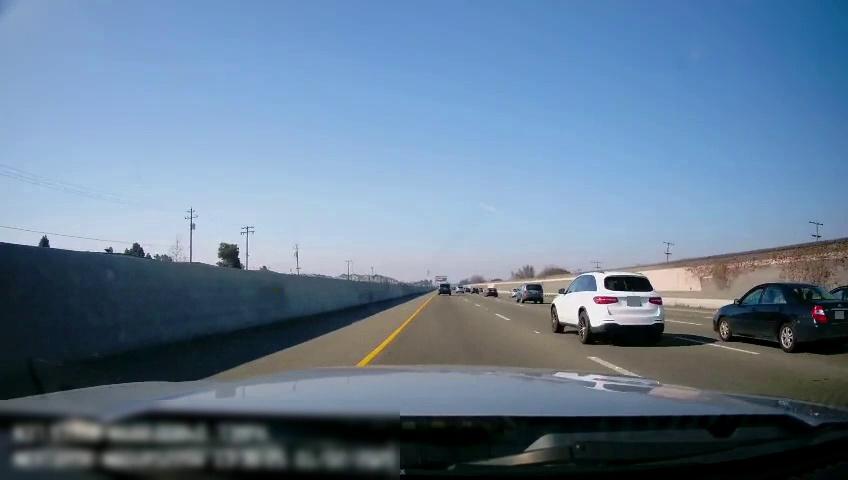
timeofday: Day
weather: Sunny
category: Drivable Space
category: Vehicles | SUV
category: Vehicles | SUV
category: Vehicles | SUV
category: Vehicles | Car
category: Vehicles | Car
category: Vehicles | Car
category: Vehicles | Car
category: Lanes | Current Lane
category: Lanes | Current Lane
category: Lanes | Alternate Lane
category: Lanes | Alternate Lane
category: Lanes | Alternate Lane
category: Lanes | Opposite Lane